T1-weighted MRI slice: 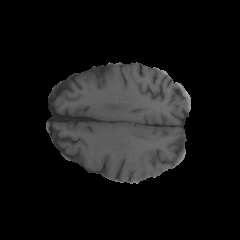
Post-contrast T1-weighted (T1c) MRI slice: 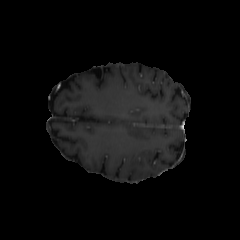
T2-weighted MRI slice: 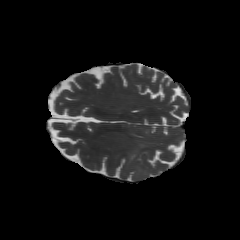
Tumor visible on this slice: yes